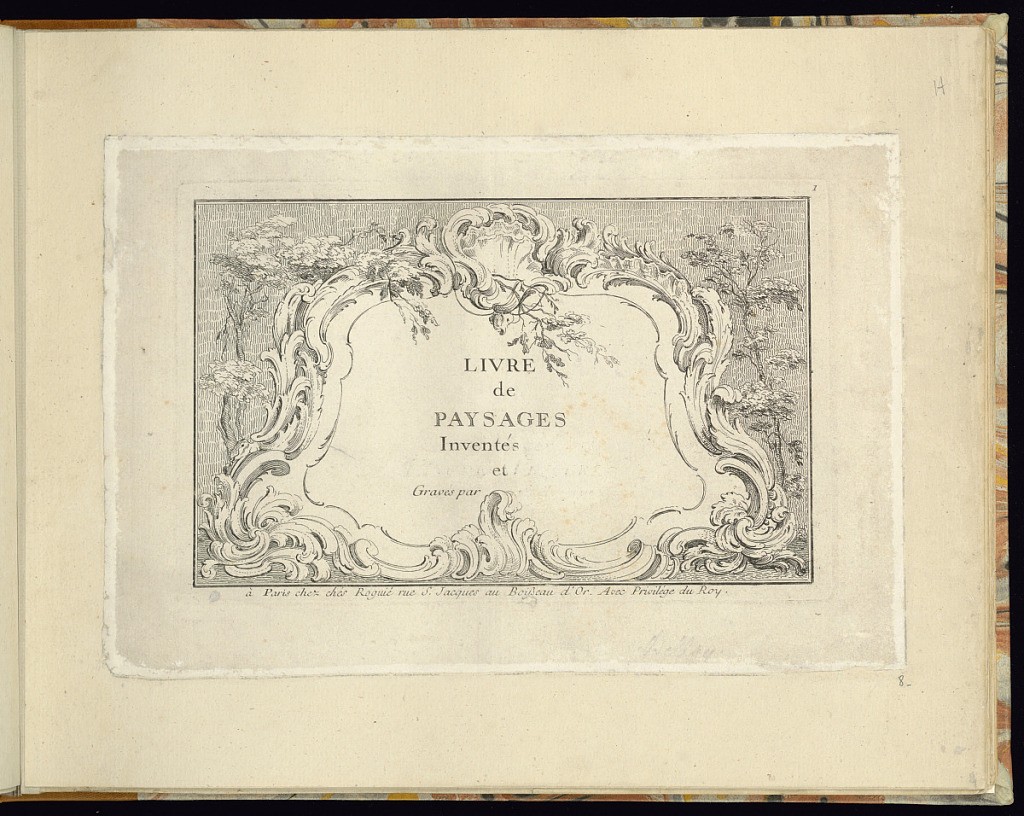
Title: Title Page
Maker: Pierre Roguié, French, ca. 1713– after 1753
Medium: Etching on laid paper
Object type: Print
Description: Title page for a series of landscape prints. The title is lettered and partly taken out within the center of a rococo cartouche frame featuring c-scrolls, feathers, shells, fleurons, and rinceaux with sprigs and leafy trees in the background. The plate is signed by the publisher and numbered.